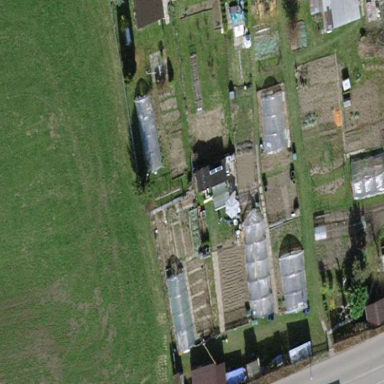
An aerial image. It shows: Area designated for allotments.